Question: I want to implement a custom scrollable TabBar in my body, not in the appBar

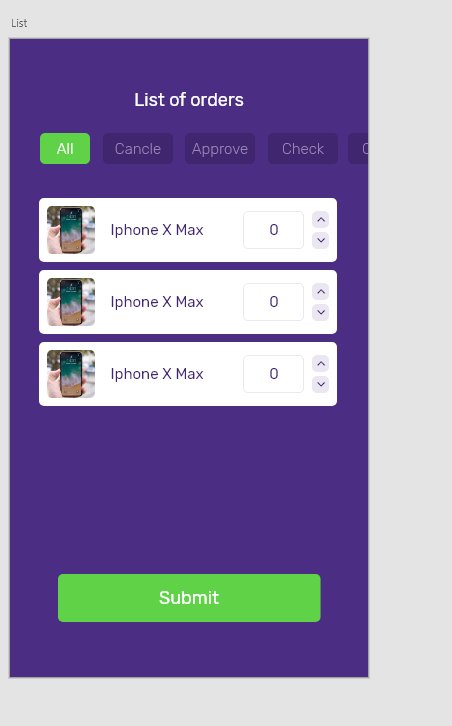
Answer: So this isn't exactly what you are looking for, instead of bottom bar you could do a horizontal scroll (scrollView), but I hope this pushes you in the right direction. This code basically uses 'pageView' to display pages, and since there is a page controller you can animate any button or 'onPress' to a specific page.
Let me know if you have any questions!
'''
import 'package:flutter/material.dart';
class TestWidget extends StatefulWidget {
TestWidget({Key key}) : super(key: key);
@override
_TestWidgetState createState() => _TestWidgetState();
}
class _TestWidgetState extends State<TestWidget> {
int _selectedIndex = 0;
PageController _pageController;
@override
void initState() {
super.initState();
_pageController = PageController();
}
@override
void dispose() {
_pageController.dispose();
super.dispose();
}
Widget build(BuildContext context) {
return Scaffold(
appBar: AppBar(
title: Text("Tab Bar"),
),
body: Center(
child: Column(
children: <Widget>[
Expanded(
flex: 10,
child: ButtonBar(
alignment: MainAxisAlignment.center,
children: <Widget>[
FlatButton(
splashColor: Colors.blueAccent,
color: Colors.blue,
onPressed: () {
_pageController.animateToPage(0, duration: Duration(milliseconds: 500), curve: Curves.ease);
},
child: Text("One",),
),
FlatButton(
splashColor: Colors.blueAccent,
color: Colors.blue,
onPressed: () {
_pageController.animateToPage(1, duration: Duration(milliseconds: 500), curve: Curves.ease);
},
child: Text("Two",),
),
FlatButton(
splashColor: Colors.blueAccent,
color: Colors.blue,
onPressed: () {
_pageController.animateToPage(2, duration: Duration(milliseconds: 500), curve: Curves.ease);
},
child: Text("Three",),
)
],
),
),
Expanded(
flex: 40,
child: PageView(
controller: _pageController,
children: [
Text("Page One"),
Text("Page Two"),
Text("Page Three")
],
),
),
],
),
),
);
}
}
'''
This basically allows you to use any tab bar or buttons you wont to switch page while keeping swipe functionality :-)